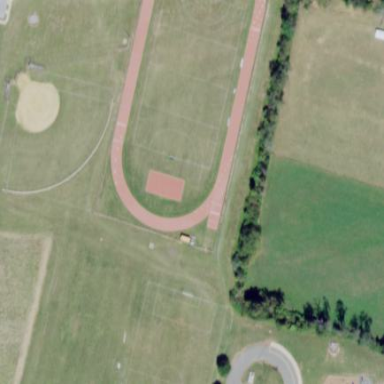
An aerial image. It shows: Lacrosse pitch for sports and leisure activities.